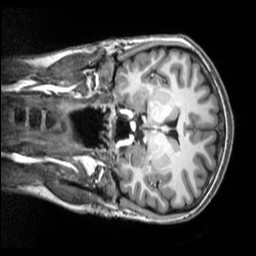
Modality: T1w
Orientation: coronal
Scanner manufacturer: siemens
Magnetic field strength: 3 T
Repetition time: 2.5 s
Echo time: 0.00343 s